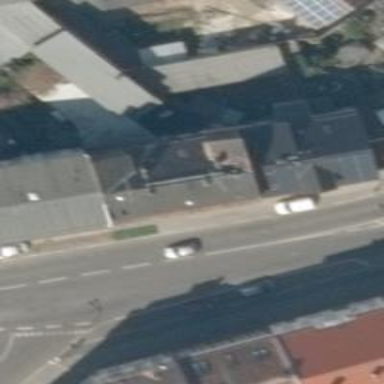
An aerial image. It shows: Pub.